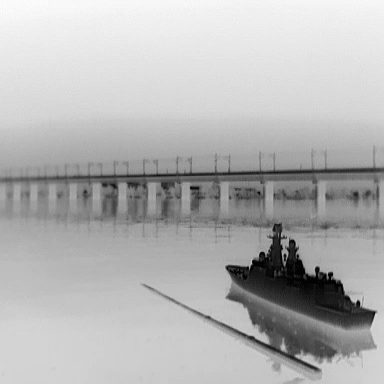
There is a warship in the infrared image.